Field crop: maize
Growth stage: 2
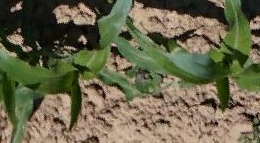
Species: maize